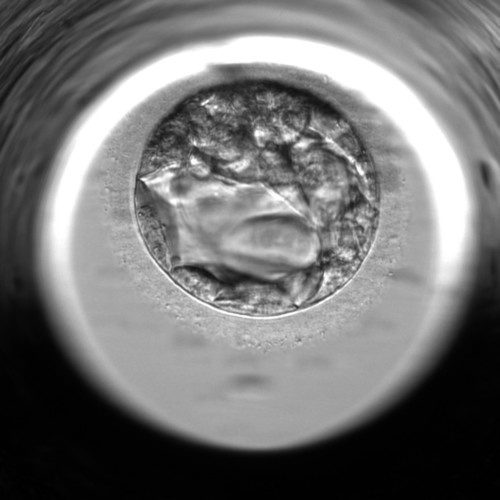
Embryo quality: poor